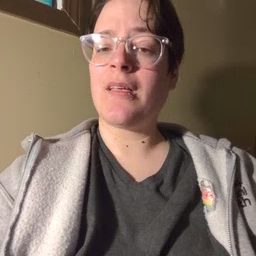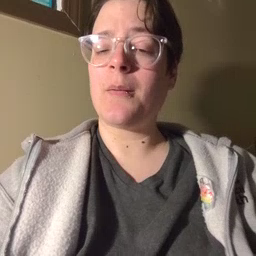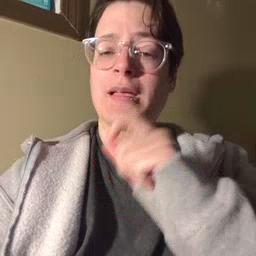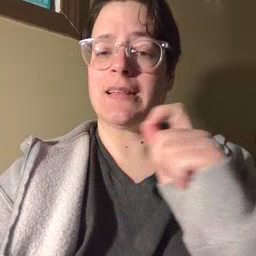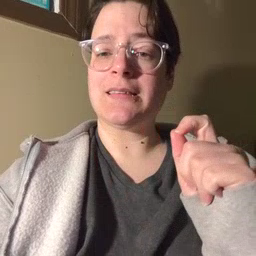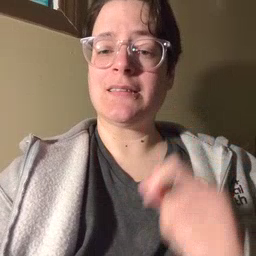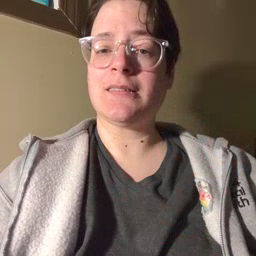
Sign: pen